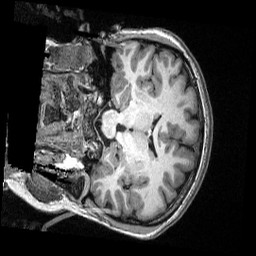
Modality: T1w
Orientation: coronal
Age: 21
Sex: female
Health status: ill
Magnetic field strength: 3 T
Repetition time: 2.53 s
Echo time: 0.00331 s